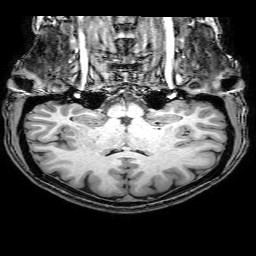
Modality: T1w
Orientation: sagittal
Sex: female
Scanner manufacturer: philips
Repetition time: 0.008108 s
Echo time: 0.00371 s